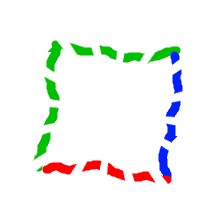
Shape: square